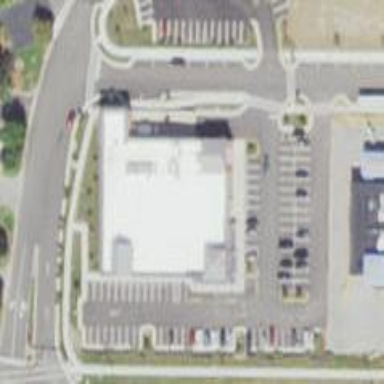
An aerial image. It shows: Retail building housing supermarket.